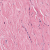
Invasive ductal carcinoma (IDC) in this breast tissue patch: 0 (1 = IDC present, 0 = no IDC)